Question: I am trying to replicate a CSS3 animated button from a website I am on. I have got most of the styling working, besides the actual animation itself.
<URL> I am trying to do the star, that is third section form the bottom with the green background. Capture is below.

'''
<button id="BUTTON_1">
Fav
</button>
'''
'''
#BUTTON_1 {
box-shadow: rgb(17, 158, 77) 0px 5px 0px 0px;
color: rgb(255, 255, 255);
cursor: pointer;
height: 50px;
letter-spacing: 1px;
position: relative;
text-transform: uppercase;
width: 60px;
perspective-origin: 30px 25px;
transform-origin: 30px 25px;
background: rgb(23, 170, 86) none repeat scroll 0% 0% / auto padding-box border-box;
border: 0px none rgb(255, 255, 255);
border-radius: 7px 7px 7px 7px;
font: normal normal bold 0px/normal Lato, Calibri, Arial, sans-serif;
margin: 15px 30px;
outline: rgb(255, 255, 255) none 0px;
padding: 25px 30px;
transition: all 0.3s ease 0s;
}
#BUTTON_1:after {
color: rgb(255, 228, 77);
cursor: pointer;
display: block;
height: 50px;
left: 0px;
letter-spacing: 1px;
opacity: 0;
position: absolute;
speak: none;
top: 0px;
visibility: hidden;
width: 60px;
z-index: 1;
align-items: stretch;
align-self: flex-start;
perspective-origin: 30px 25px;
transform: matrix(4, 0, 0, 4, 0, 0);
transform-origin: 30px 25px;
content:'';
background: rgba(0, 0, 0, 0) none repeat scroll 0% 0% / auto padding-box border-box;
border: 0px none rgb(255, 228, 77);
font: normal normal normal 26px/54px icomoon;
margin: 0px;
outline: rgb(255, 228, 77) none 0px;
padding: 0px;
transition: none 0s ease 0s;
}
#BUTTON_1:before {
color: rgb(255, 255, 255);
cursor: pointer;
display: block;
height: 50px;
left: 0px;
letter-spacing: 1px;
position: absolute;
speak: none;
top: 0px;
width: 60px;
backface-visibility: hidden;
align-items: stretch;
align-self: flex-start;
perspective-origin: 30px 25px;
transform-origin: 30px 25px;
content:'';
background: rgba(0, 0, 0, 0) none repeat scroll 0% 0% / auto padding-box border-box;
border: 0px none rgb(255, 255, 255);
font: normal normal normal 26px/54px icomoon;
margin: 0px;
outline: rgb(255, 255, 255) none 0px;
padding: 0px;
}
.#BUTTON_1:before {
-webkit-text-stroke-width: 1px;
-webkit-text-stroke-color: #fff;
}
.#BUTTON_1:after {
position: absolute;
width: 100%;
height: 100%;
left: 0;
top: 0;
z-index: 1;
font-size: 26px;
line-height: 54px;
color: #ffe44d;
visibility: hidden;
-webkit-text-stroke-width: 1px;
-webkit-text-stroke-color: #ffe44d;
-webkit-transform: scale(4);
-moz-transform: scale(4);
-ms-transform: scale(4);
transform: scale(4);
opacity: 0;
-webkit-transition: none;
-moz-transition: none;
transition: none;
}
.#BUTTON_1.btn-activated:after {
visibility: visible;
-webkit-animation: dropDown 0.3s forwards;
-moz-animation: dropDown 0.3s forwards;
animation: dropDown 0.3s forwards;
}
@-webkit-keyframes dropDown {
to {
opacity: 1;
-webkit-transform: scale(1);
}
}
@-moz-keyframes dropDown {
to {
opacity: 1;
-moz-transform: scale(1);
}
}
@keyframes dropDown {
to {
opacity: 1;
transform: scale(1);
}
}
'''
<URL>
Not worried about the font (as you can see, my example does not have the font installed), just after the animation working on the button. I have tried finding all the keyframes and styles that are attached, but I still cannot seem to get it working.
What am I missing to get this working?
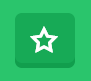
Answer: '''
class="btn-activated" is missing in <button id="BUTTON_1" class="btn-activated">
'''
And remove dot,
'''
.#BUTTON_1.btn-activated:after {
( In all cases .#BUTTON_1)
'''
to
'''
#BUTTON_1.btn-activated:after {
'''
jQuery
'''
<script src="http://code.jquery.com/jquery-1.11.0.min.js"></script>
<script>
$('document').ready(function(){
$('#BUTTON_1').click(function(){
$(this).addClass('btn-activated');
});
});
</script>
'''
In your fiddle select jquery in Frameworks & Extensions
And In javascipt bar
Paste it
'''
$('document').ready(function(){
$('#BUTTON_1').click(function(){
$(this).addClass('btn-activated');
});
});
'''
And,
'''
<button id="BUTTON_1" class="btn-activated">
'''
to
'''
<button id="BUTTON_1">
'''